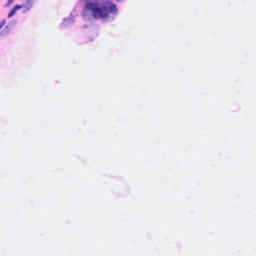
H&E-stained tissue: Breast